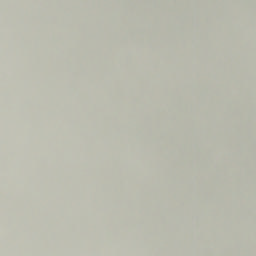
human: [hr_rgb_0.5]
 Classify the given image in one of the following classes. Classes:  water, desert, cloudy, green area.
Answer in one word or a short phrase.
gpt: cloudy